Interaction volume radius: 5 \u00c5
Interaction volume height: 45 \u00c5
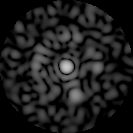
Disorder parameter: 0.8336